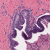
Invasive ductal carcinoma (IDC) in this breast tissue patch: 0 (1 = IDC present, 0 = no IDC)